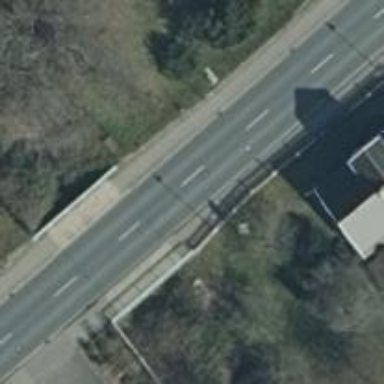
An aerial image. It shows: Primary highway bridge with cycle track on both sides.